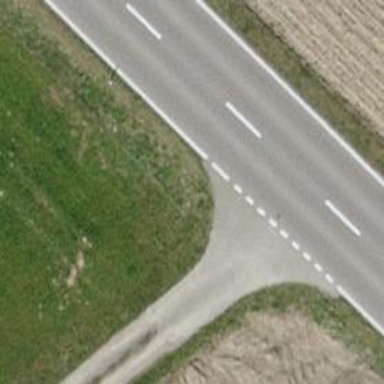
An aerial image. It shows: Asphalt track with grade1 surface.